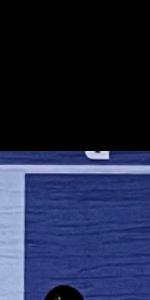
Label: Empty